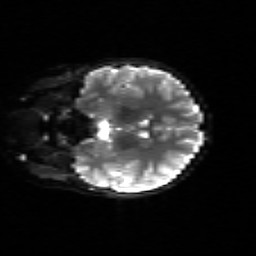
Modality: sbref
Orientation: coronal
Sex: female
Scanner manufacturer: siemens
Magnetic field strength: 3 T
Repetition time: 5 s
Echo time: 0.071 s